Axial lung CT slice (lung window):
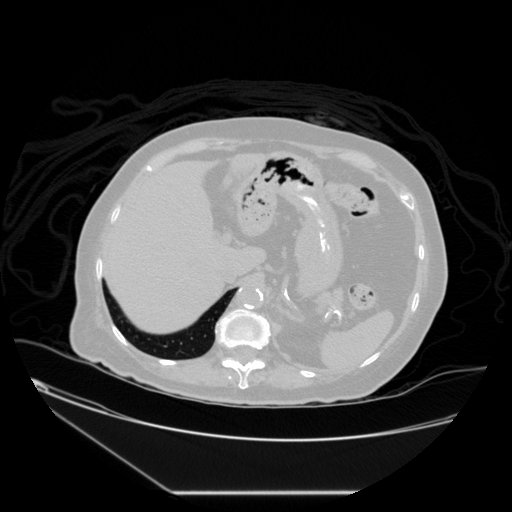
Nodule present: no